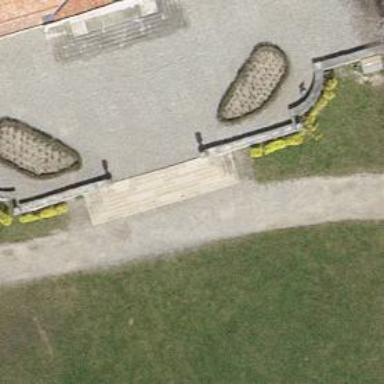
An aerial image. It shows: Set of steps on the road.